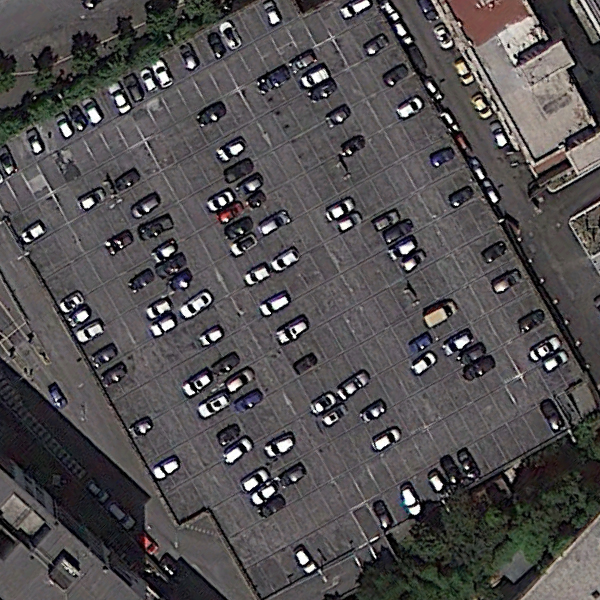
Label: Parking